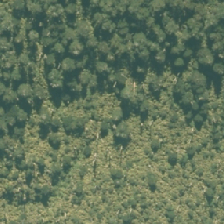
Land cover: broadleaved_indigenous_hardwood